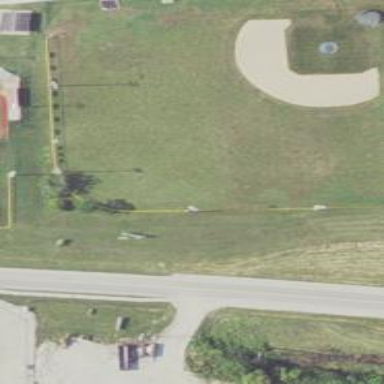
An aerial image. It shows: Baseball pitch for leisure land activities.